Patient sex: F
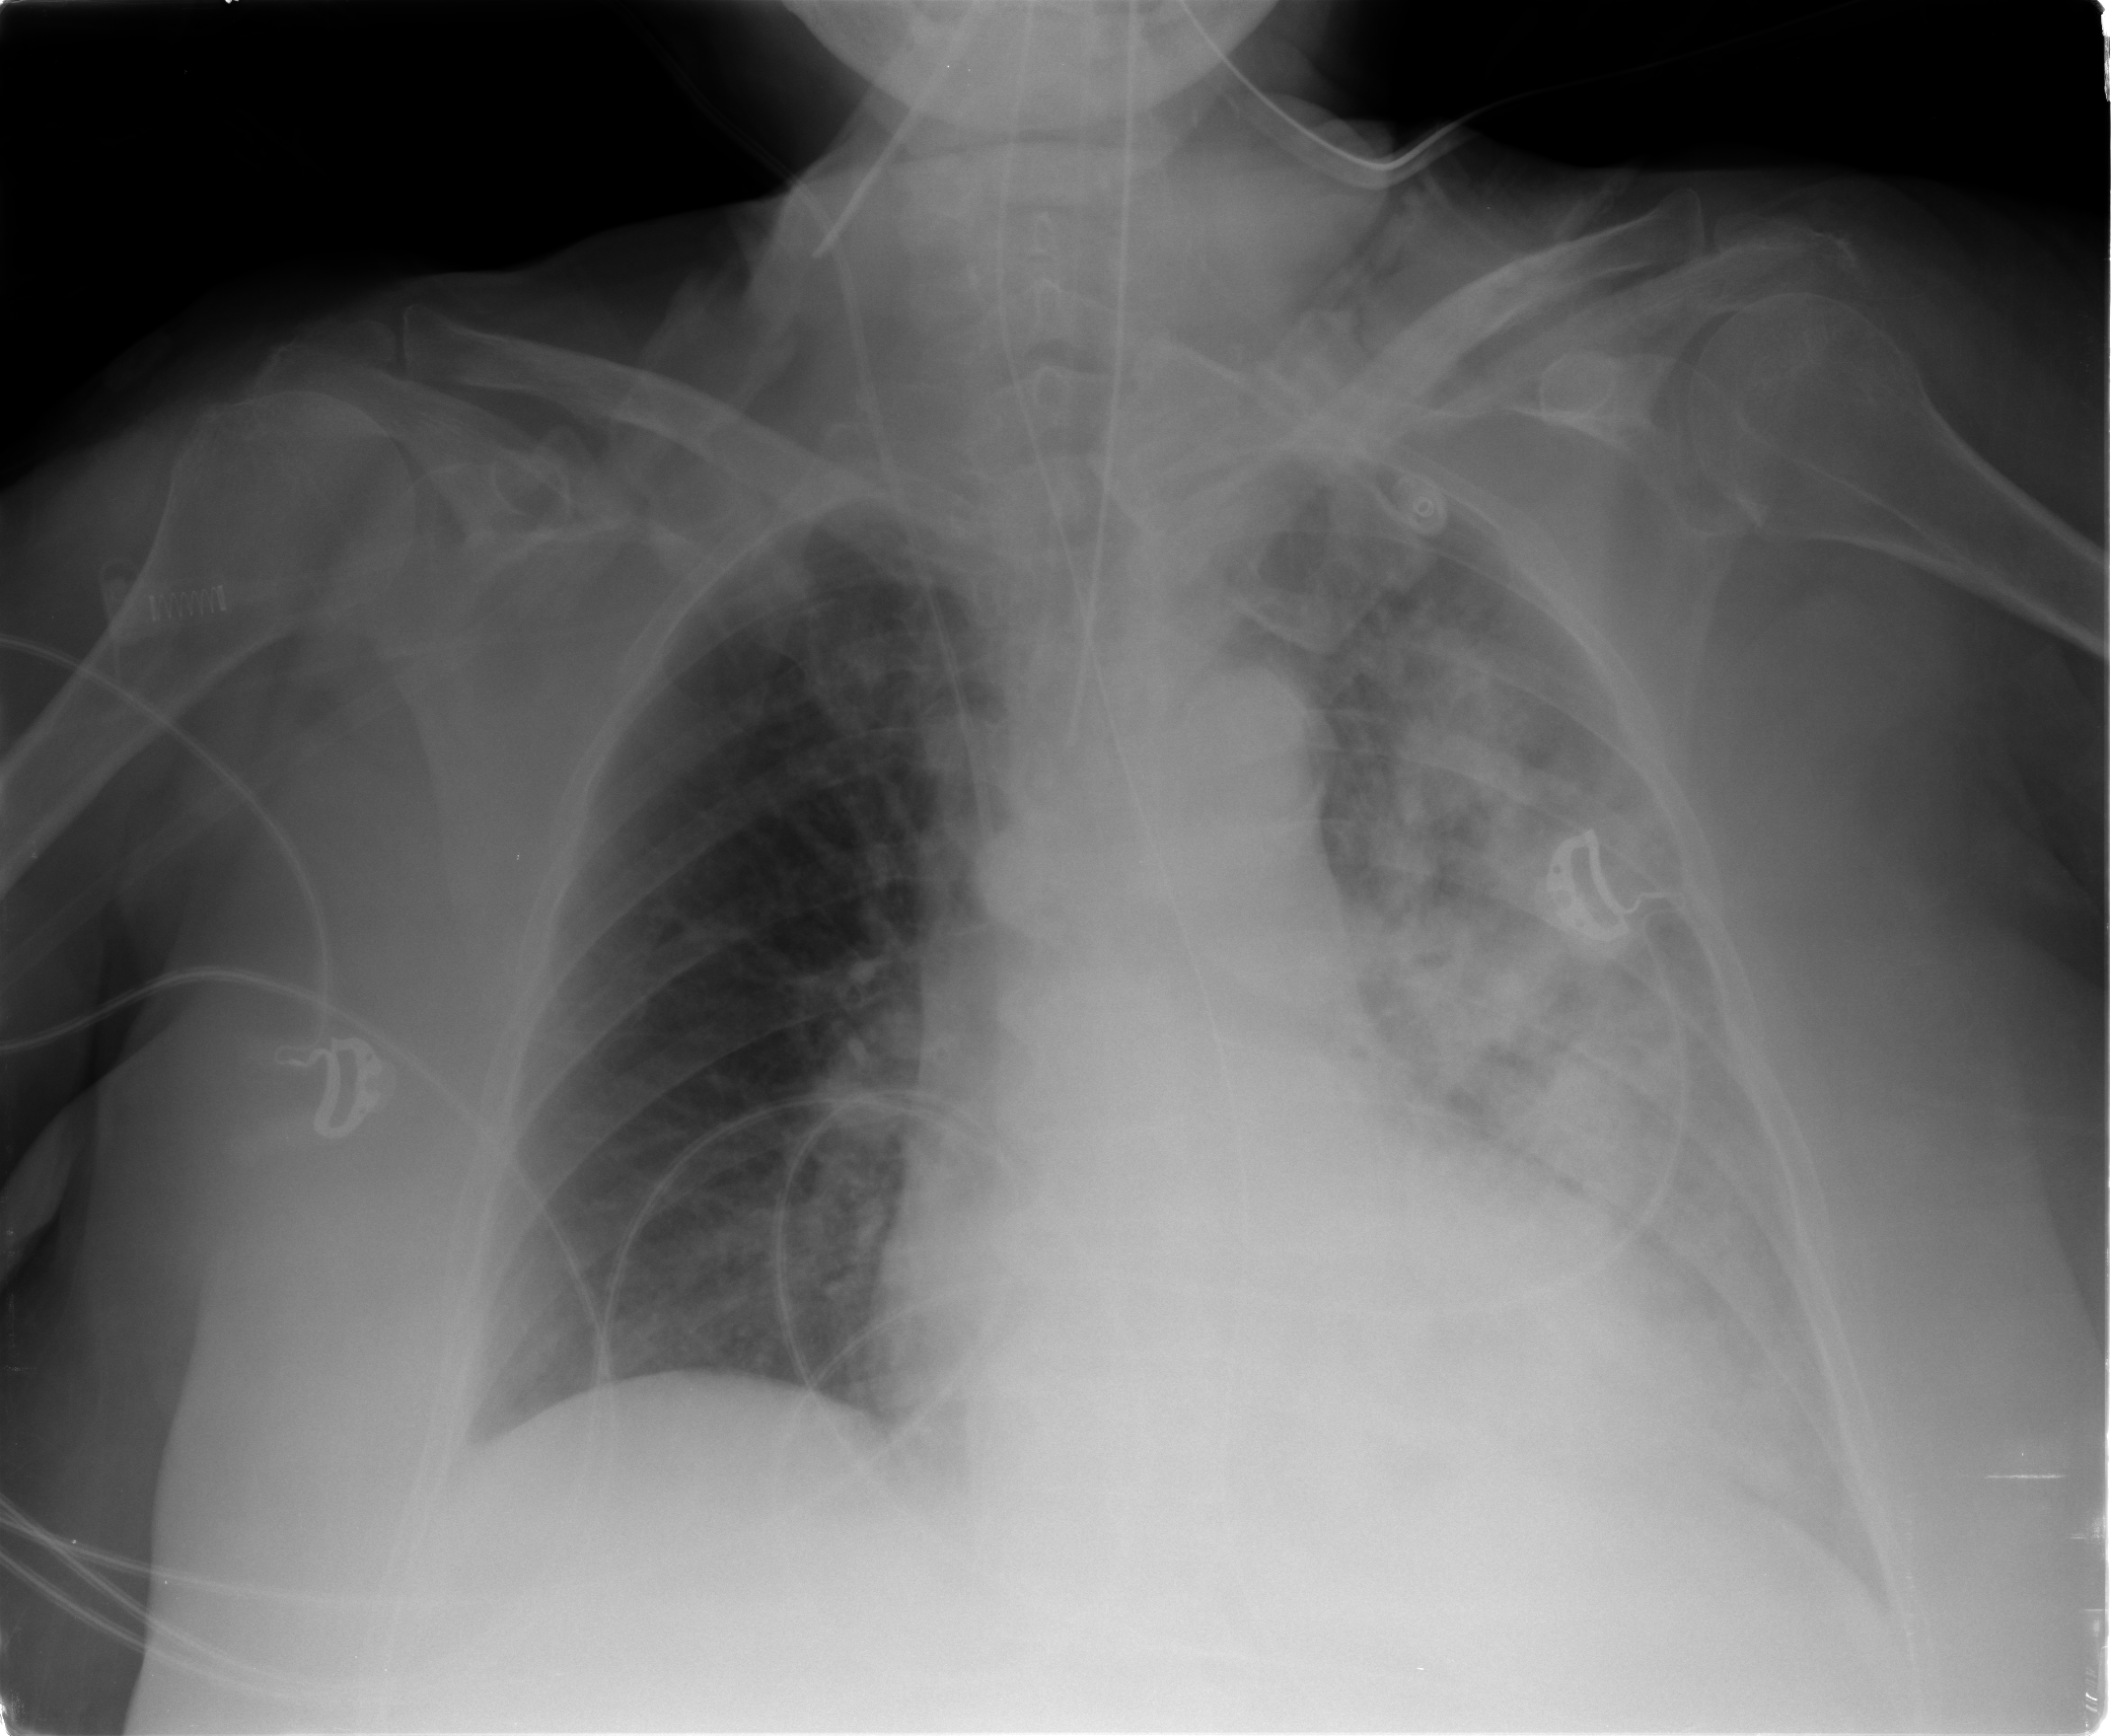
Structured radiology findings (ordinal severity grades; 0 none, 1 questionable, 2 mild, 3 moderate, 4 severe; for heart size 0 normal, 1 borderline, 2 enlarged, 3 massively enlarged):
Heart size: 2
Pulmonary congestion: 2
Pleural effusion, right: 0
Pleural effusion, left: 3
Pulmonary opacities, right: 0
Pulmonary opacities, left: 3
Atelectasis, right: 0
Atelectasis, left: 3